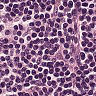
Metastatic tissue present: no